Question: I'm trying to "translate" a Simulink model (built to solve a second order ODE and shown in the picture below) into python.

inW and inT are vectors of dimensions [1601x2], gains MFW and MFT have dimension [2x1] and gains MC and MK have dimension [2x2]. All initial conditions have been set to 0.
out_acc, out_rate and out_disp all have dimension of [1601x2].
Any help in setting up this problem in python?
Thank you!
\Simone.
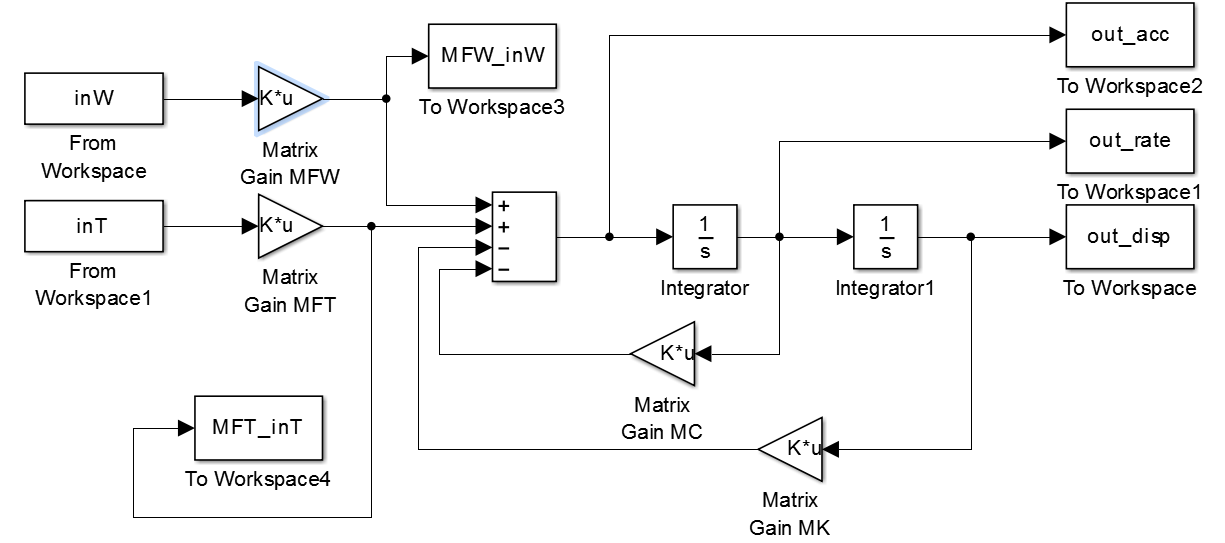
Answer: Solved with a for loop that updates the initial condition at each time step!